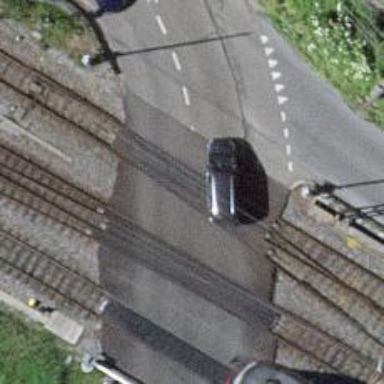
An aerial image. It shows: Level crossing with double half barrier.